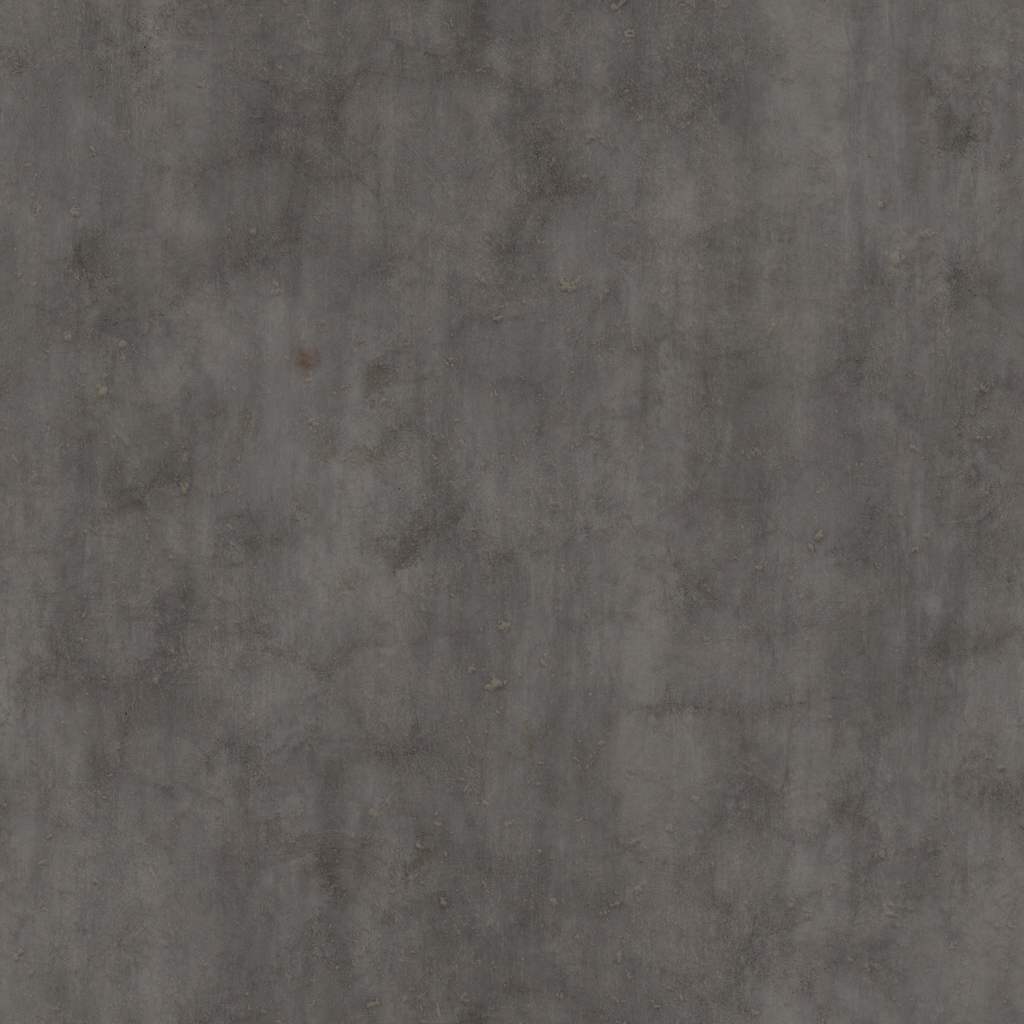
Texture map type: Color